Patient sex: M
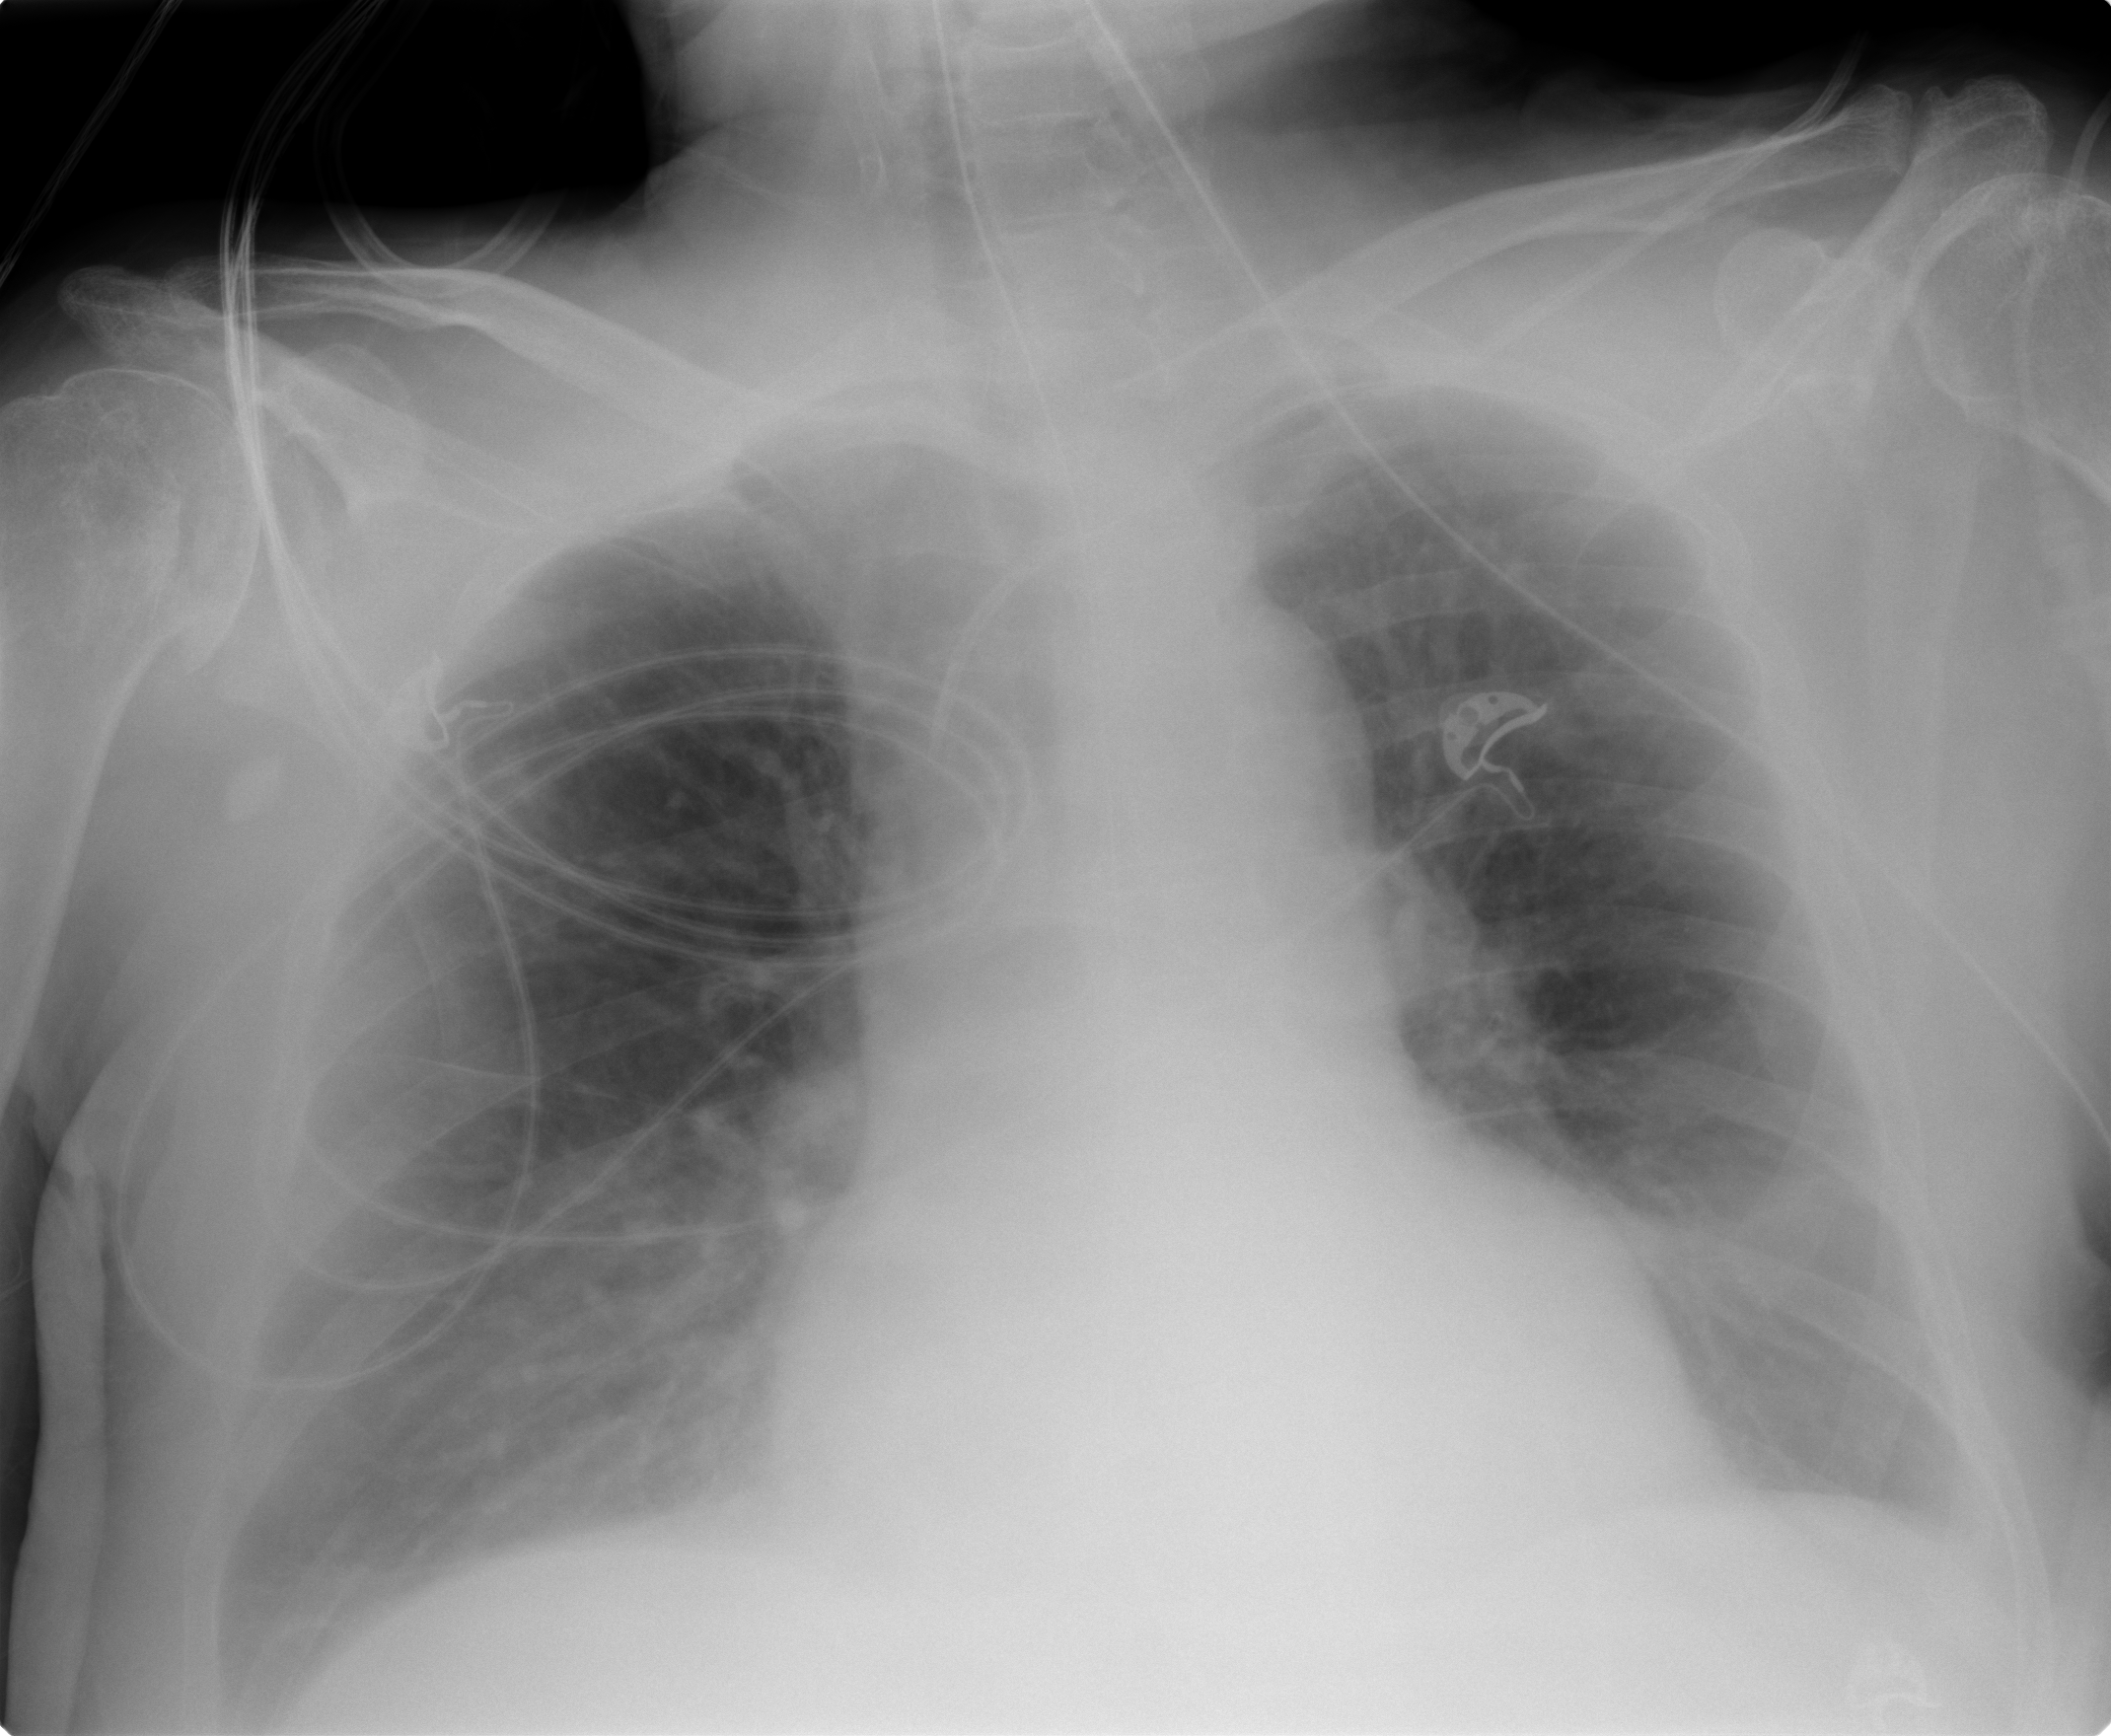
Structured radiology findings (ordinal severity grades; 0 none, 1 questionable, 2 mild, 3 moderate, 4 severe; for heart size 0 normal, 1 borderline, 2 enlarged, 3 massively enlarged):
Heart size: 0
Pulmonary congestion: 2
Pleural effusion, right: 2
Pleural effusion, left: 2
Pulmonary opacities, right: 0
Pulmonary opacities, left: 0
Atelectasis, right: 2
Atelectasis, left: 2